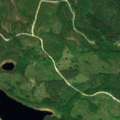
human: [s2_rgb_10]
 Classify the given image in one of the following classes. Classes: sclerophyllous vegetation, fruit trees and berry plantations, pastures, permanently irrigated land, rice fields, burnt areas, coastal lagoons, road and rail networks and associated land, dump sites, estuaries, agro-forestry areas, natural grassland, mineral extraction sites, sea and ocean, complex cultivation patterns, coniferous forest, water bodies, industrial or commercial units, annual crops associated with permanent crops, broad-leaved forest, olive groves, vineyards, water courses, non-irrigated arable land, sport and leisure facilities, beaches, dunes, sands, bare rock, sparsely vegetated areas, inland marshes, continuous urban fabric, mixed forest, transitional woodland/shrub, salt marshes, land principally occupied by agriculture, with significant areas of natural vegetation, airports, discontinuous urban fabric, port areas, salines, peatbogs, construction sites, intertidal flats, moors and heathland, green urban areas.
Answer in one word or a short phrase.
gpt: coniferous forest, mixed forest, transitional woodland/shrub, water bodies